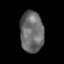
Tissue: skin
Cell type: Epithelial cells
Senescence score: 0.2249
Nuclear area (px): 943
Mean DAPI intensity: 106.916